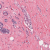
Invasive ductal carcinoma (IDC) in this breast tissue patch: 0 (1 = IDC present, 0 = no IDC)